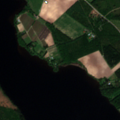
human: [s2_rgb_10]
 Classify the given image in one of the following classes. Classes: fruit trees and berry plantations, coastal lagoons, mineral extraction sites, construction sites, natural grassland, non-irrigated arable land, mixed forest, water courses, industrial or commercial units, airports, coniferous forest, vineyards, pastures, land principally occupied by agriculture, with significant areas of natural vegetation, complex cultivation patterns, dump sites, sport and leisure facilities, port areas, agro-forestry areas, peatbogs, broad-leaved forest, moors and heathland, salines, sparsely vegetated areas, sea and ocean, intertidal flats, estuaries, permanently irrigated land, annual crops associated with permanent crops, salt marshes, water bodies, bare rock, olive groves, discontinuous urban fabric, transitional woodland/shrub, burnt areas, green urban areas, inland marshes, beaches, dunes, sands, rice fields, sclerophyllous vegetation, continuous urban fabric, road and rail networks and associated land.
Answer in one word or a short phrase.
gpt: non-irrigated arable land, coniferous forest, mixed forest, water bodies